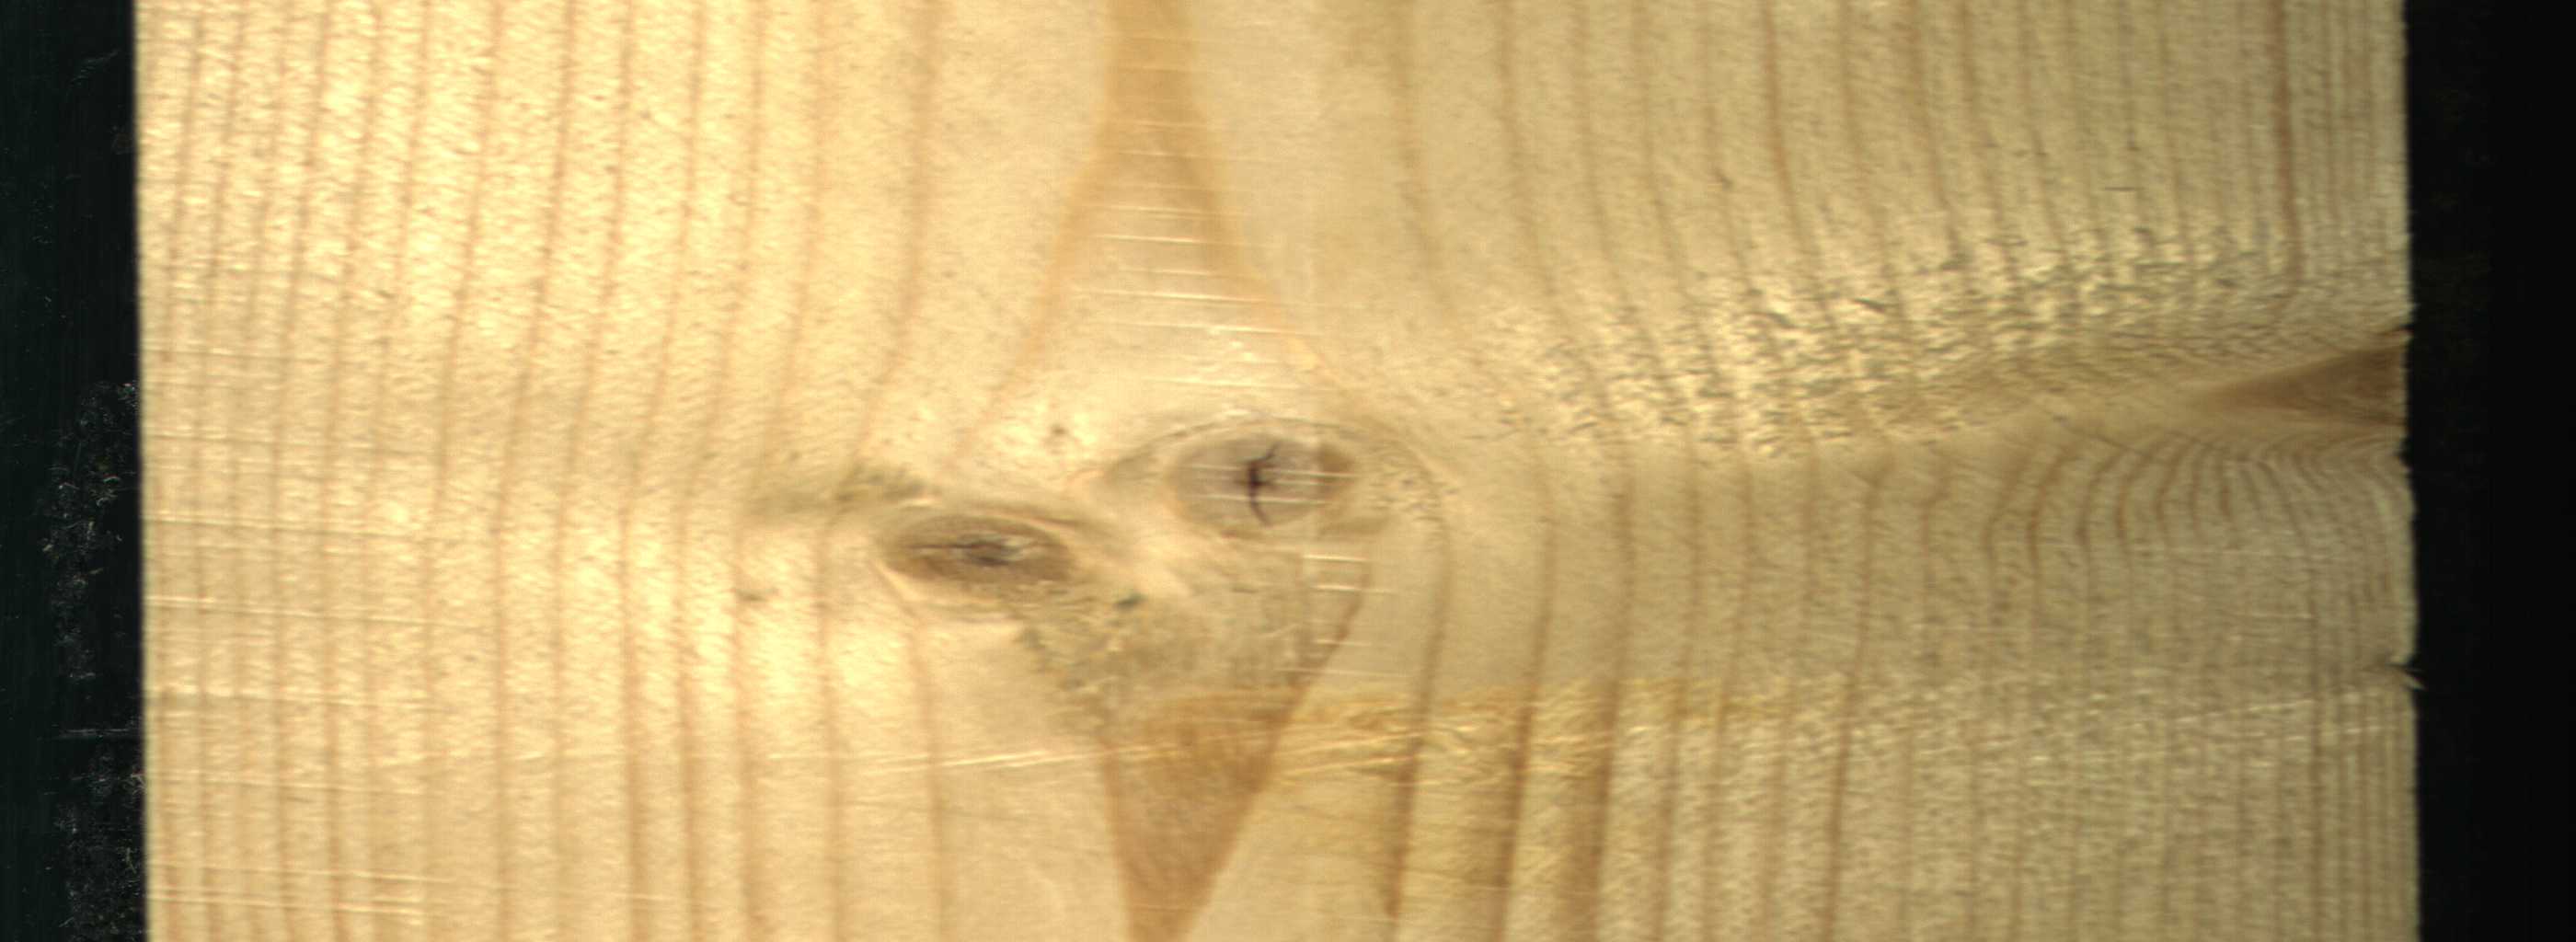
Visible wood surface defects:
knot_with_crack
Live_Knot
Live_Knot